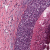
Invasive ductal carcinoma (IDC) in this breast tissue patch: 0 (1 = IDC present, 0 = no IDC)